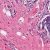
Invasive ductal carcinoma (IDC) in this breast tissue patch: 0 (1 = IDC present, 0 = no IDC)